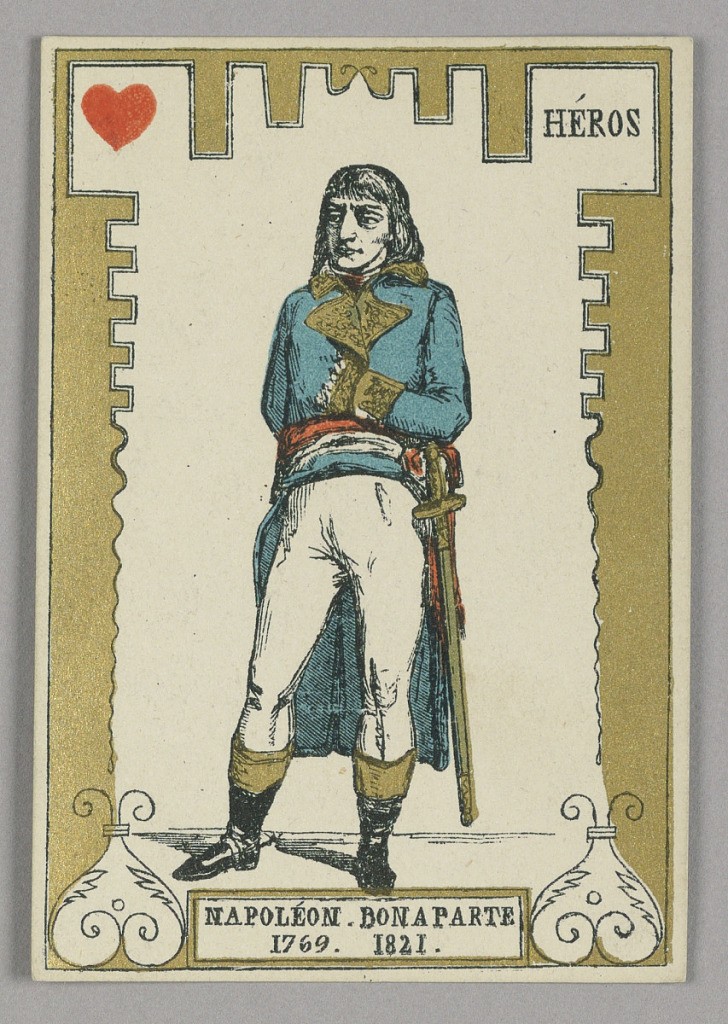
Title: Napoléon Bonaparte, Playing Card from Set of "Cartes héroïques" or "Des grands hommes"
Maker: Eugène Moreau, French, active 19th c.
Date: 1871
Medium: Stencil-colored lithograph on paper
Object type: Playing card
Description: Playing card from a set of "Cartes héroïques" or "Des grands hommes"